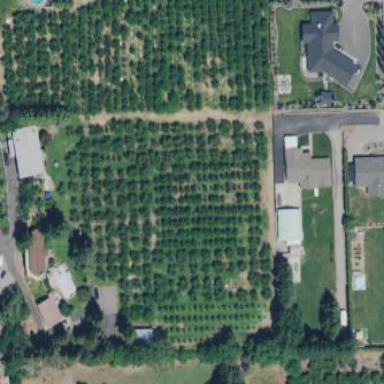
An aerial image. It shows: Orchard.